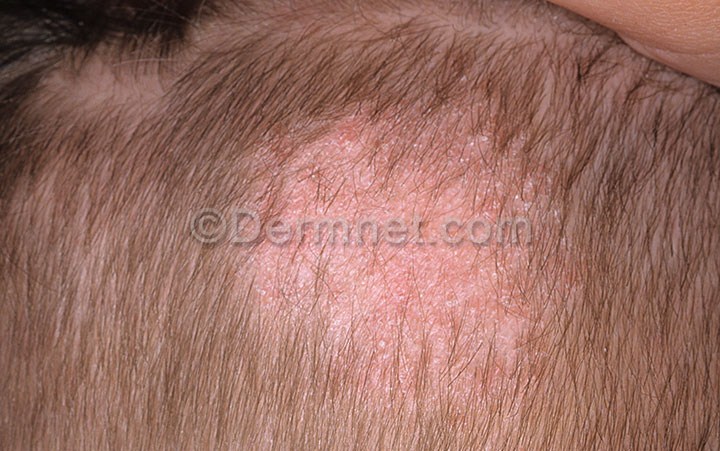
Disease: Tinea Ringworm Candidiasis and other Fungal Infections